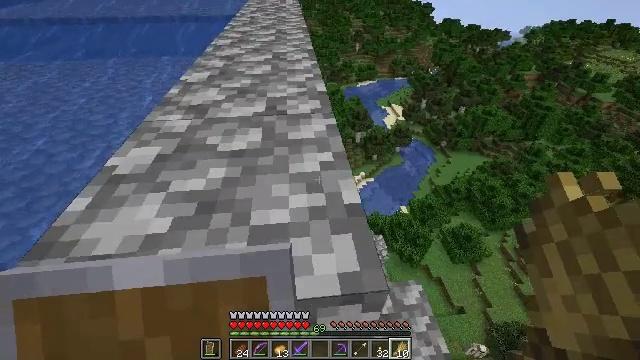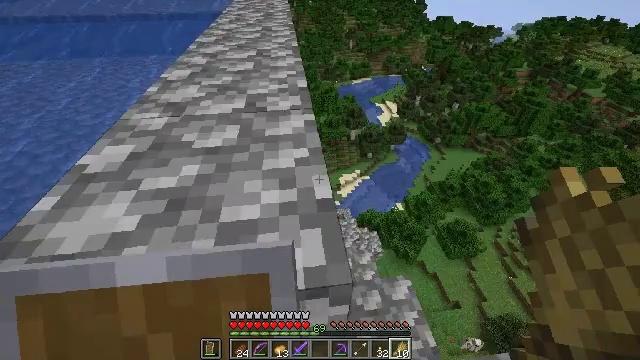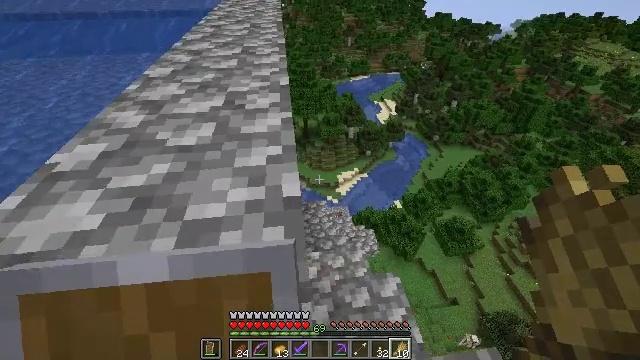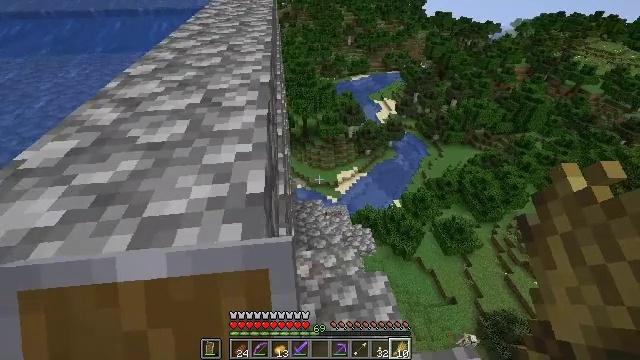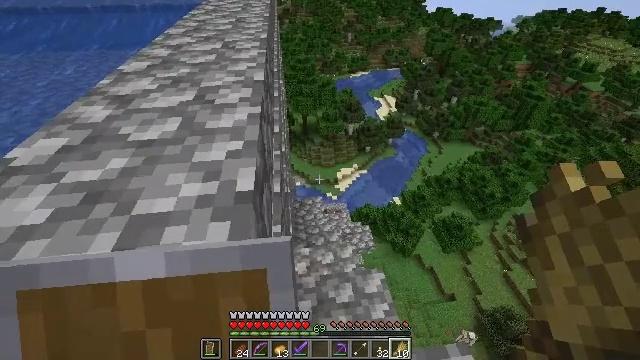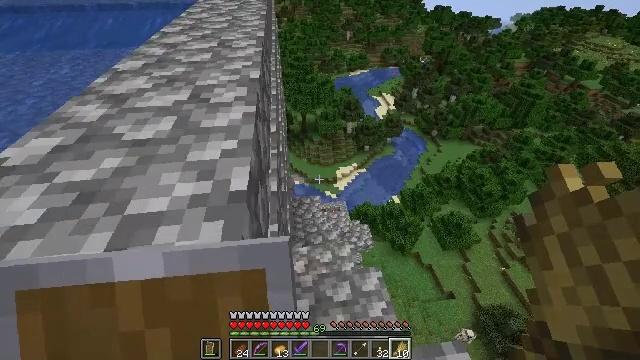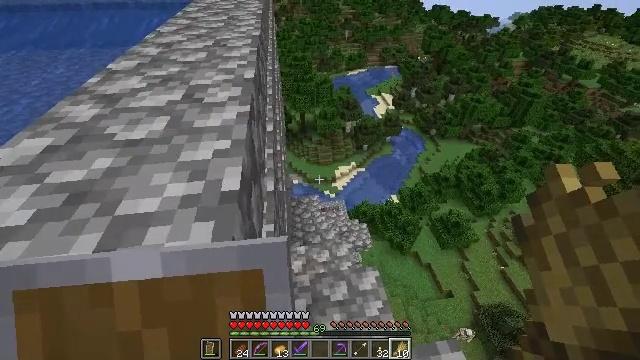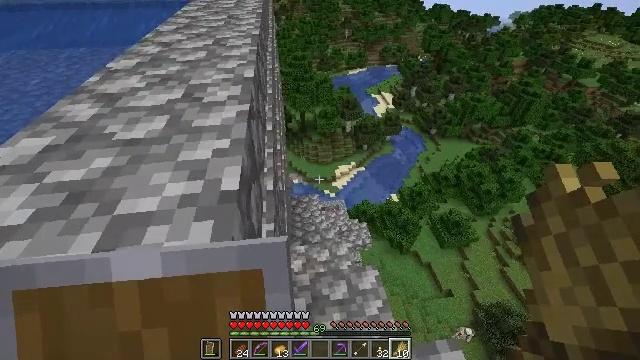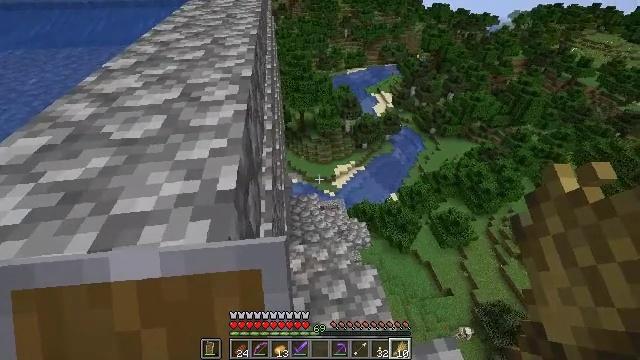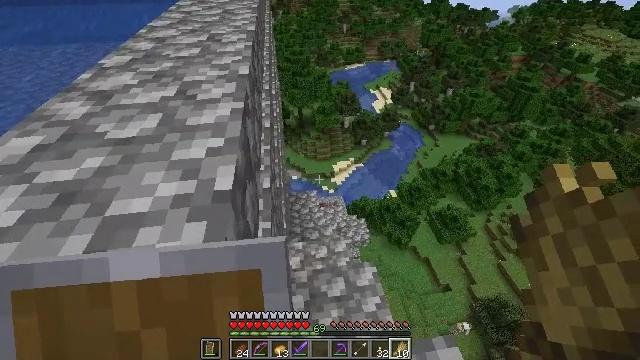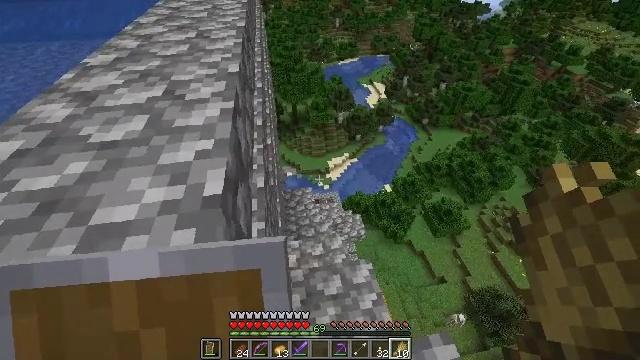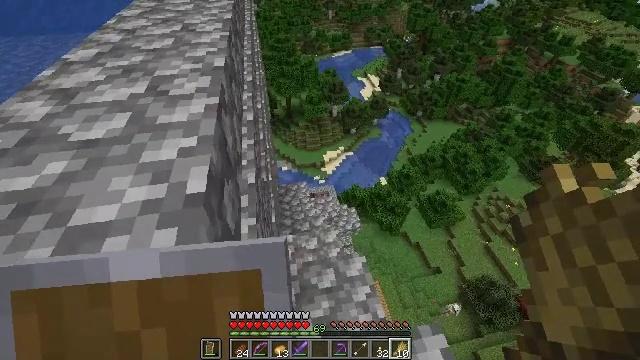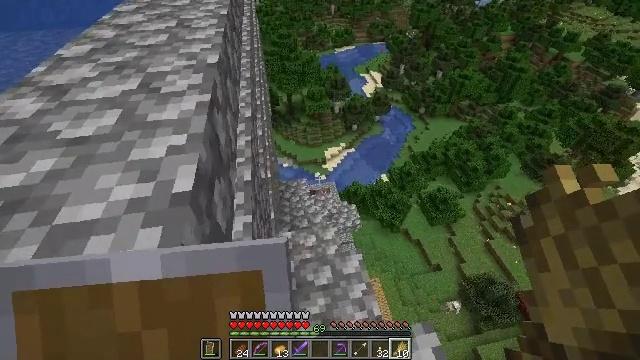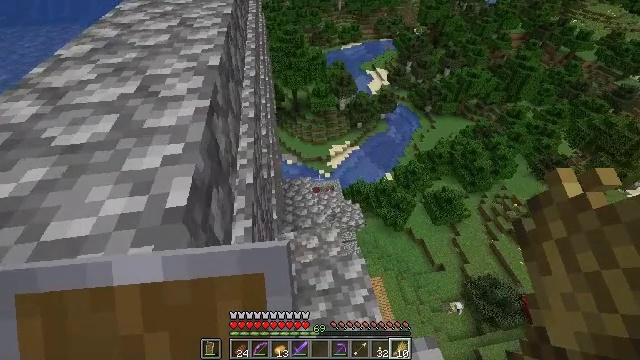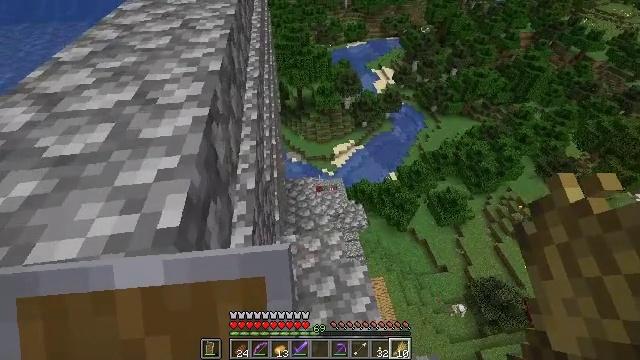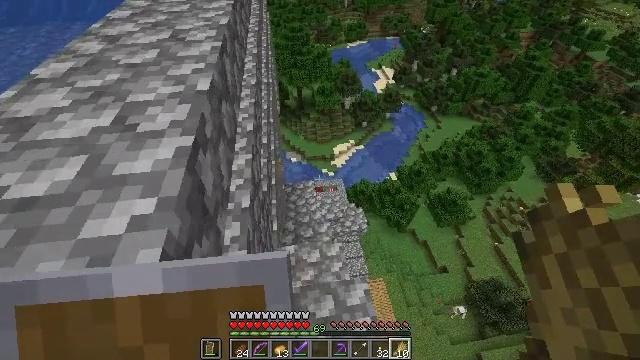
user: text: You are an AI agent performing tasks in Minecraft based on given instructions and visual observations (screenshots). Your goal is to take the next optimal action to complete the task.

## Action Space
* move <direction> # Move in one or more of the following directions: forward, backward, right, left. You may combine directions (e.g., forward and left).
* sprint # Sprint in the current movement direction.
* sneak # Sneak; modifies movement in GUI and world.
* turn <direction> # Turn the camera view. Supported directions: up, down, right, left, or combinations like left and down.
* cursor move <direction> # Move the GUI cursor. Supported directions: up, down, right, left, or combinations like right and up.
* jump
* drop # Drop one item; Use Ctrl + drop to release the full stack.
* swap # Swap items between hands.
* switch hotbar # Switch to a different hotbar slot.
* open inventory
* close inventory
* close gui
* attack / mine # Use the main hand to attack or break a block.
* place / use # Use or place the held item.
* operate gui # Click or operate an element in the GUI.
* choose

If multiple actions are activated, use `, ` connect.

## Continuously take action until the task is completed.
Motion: motion action
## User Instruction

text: Craft a enchanted book with a book and levels.
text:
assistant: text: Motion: move right, turn right
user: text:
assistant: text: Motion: no_op
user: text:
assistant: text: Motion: no_op
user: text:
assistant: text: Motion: no_op
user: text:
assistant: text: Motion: no_op
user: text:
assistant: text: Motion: no_op
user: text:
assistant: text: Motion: no_op
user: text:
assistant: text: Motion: no_op
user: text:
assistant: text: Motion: move forward
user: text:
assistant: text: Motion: move forward, turn right
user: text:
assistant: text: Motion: move forward, turn right and down
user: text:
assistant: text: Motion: move forward
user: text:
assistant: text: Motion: move forward, turn left
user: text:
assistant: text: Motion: move forward, turn left
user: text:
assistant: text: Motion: move forward
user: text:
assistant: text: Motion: move forward
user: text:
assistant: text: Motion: move forward
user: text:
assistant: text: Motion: move forward, turn left
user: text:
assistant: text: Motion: move forward
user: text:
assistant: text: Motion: move forward
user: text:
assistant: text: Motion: move forward
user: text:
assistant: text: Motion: move forward
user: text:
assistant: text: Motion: move forward
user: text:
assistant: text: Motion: move forward
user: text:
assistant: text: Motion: move forward
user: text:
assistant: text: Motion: move forward
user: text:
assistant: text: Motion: move forward
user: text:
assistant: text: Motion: move forward
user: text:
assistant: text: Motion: move forward
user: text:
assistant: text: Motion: move forward, turn down